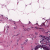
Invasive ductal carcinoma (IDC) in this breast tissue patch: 0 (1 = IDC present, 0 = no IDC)